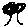
Label: tree